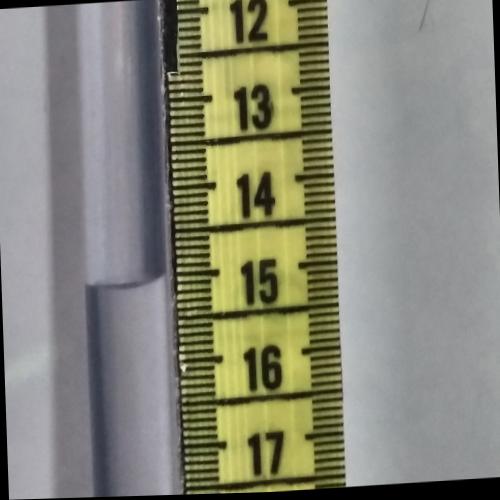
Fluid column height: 15.0 cm